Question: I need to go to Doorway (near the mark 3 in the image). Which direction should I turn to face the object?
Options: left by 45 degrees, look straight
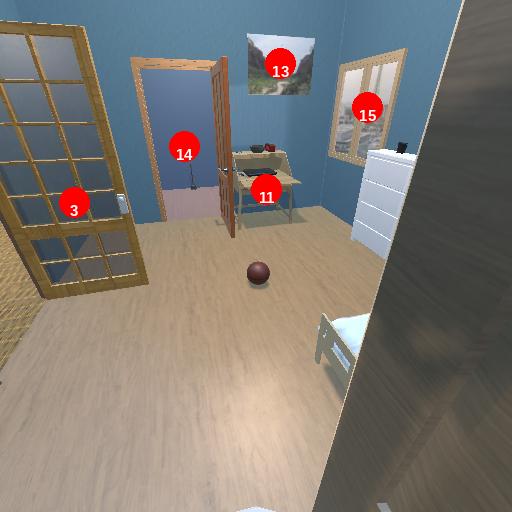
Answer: left by 45 degrees